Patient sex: F
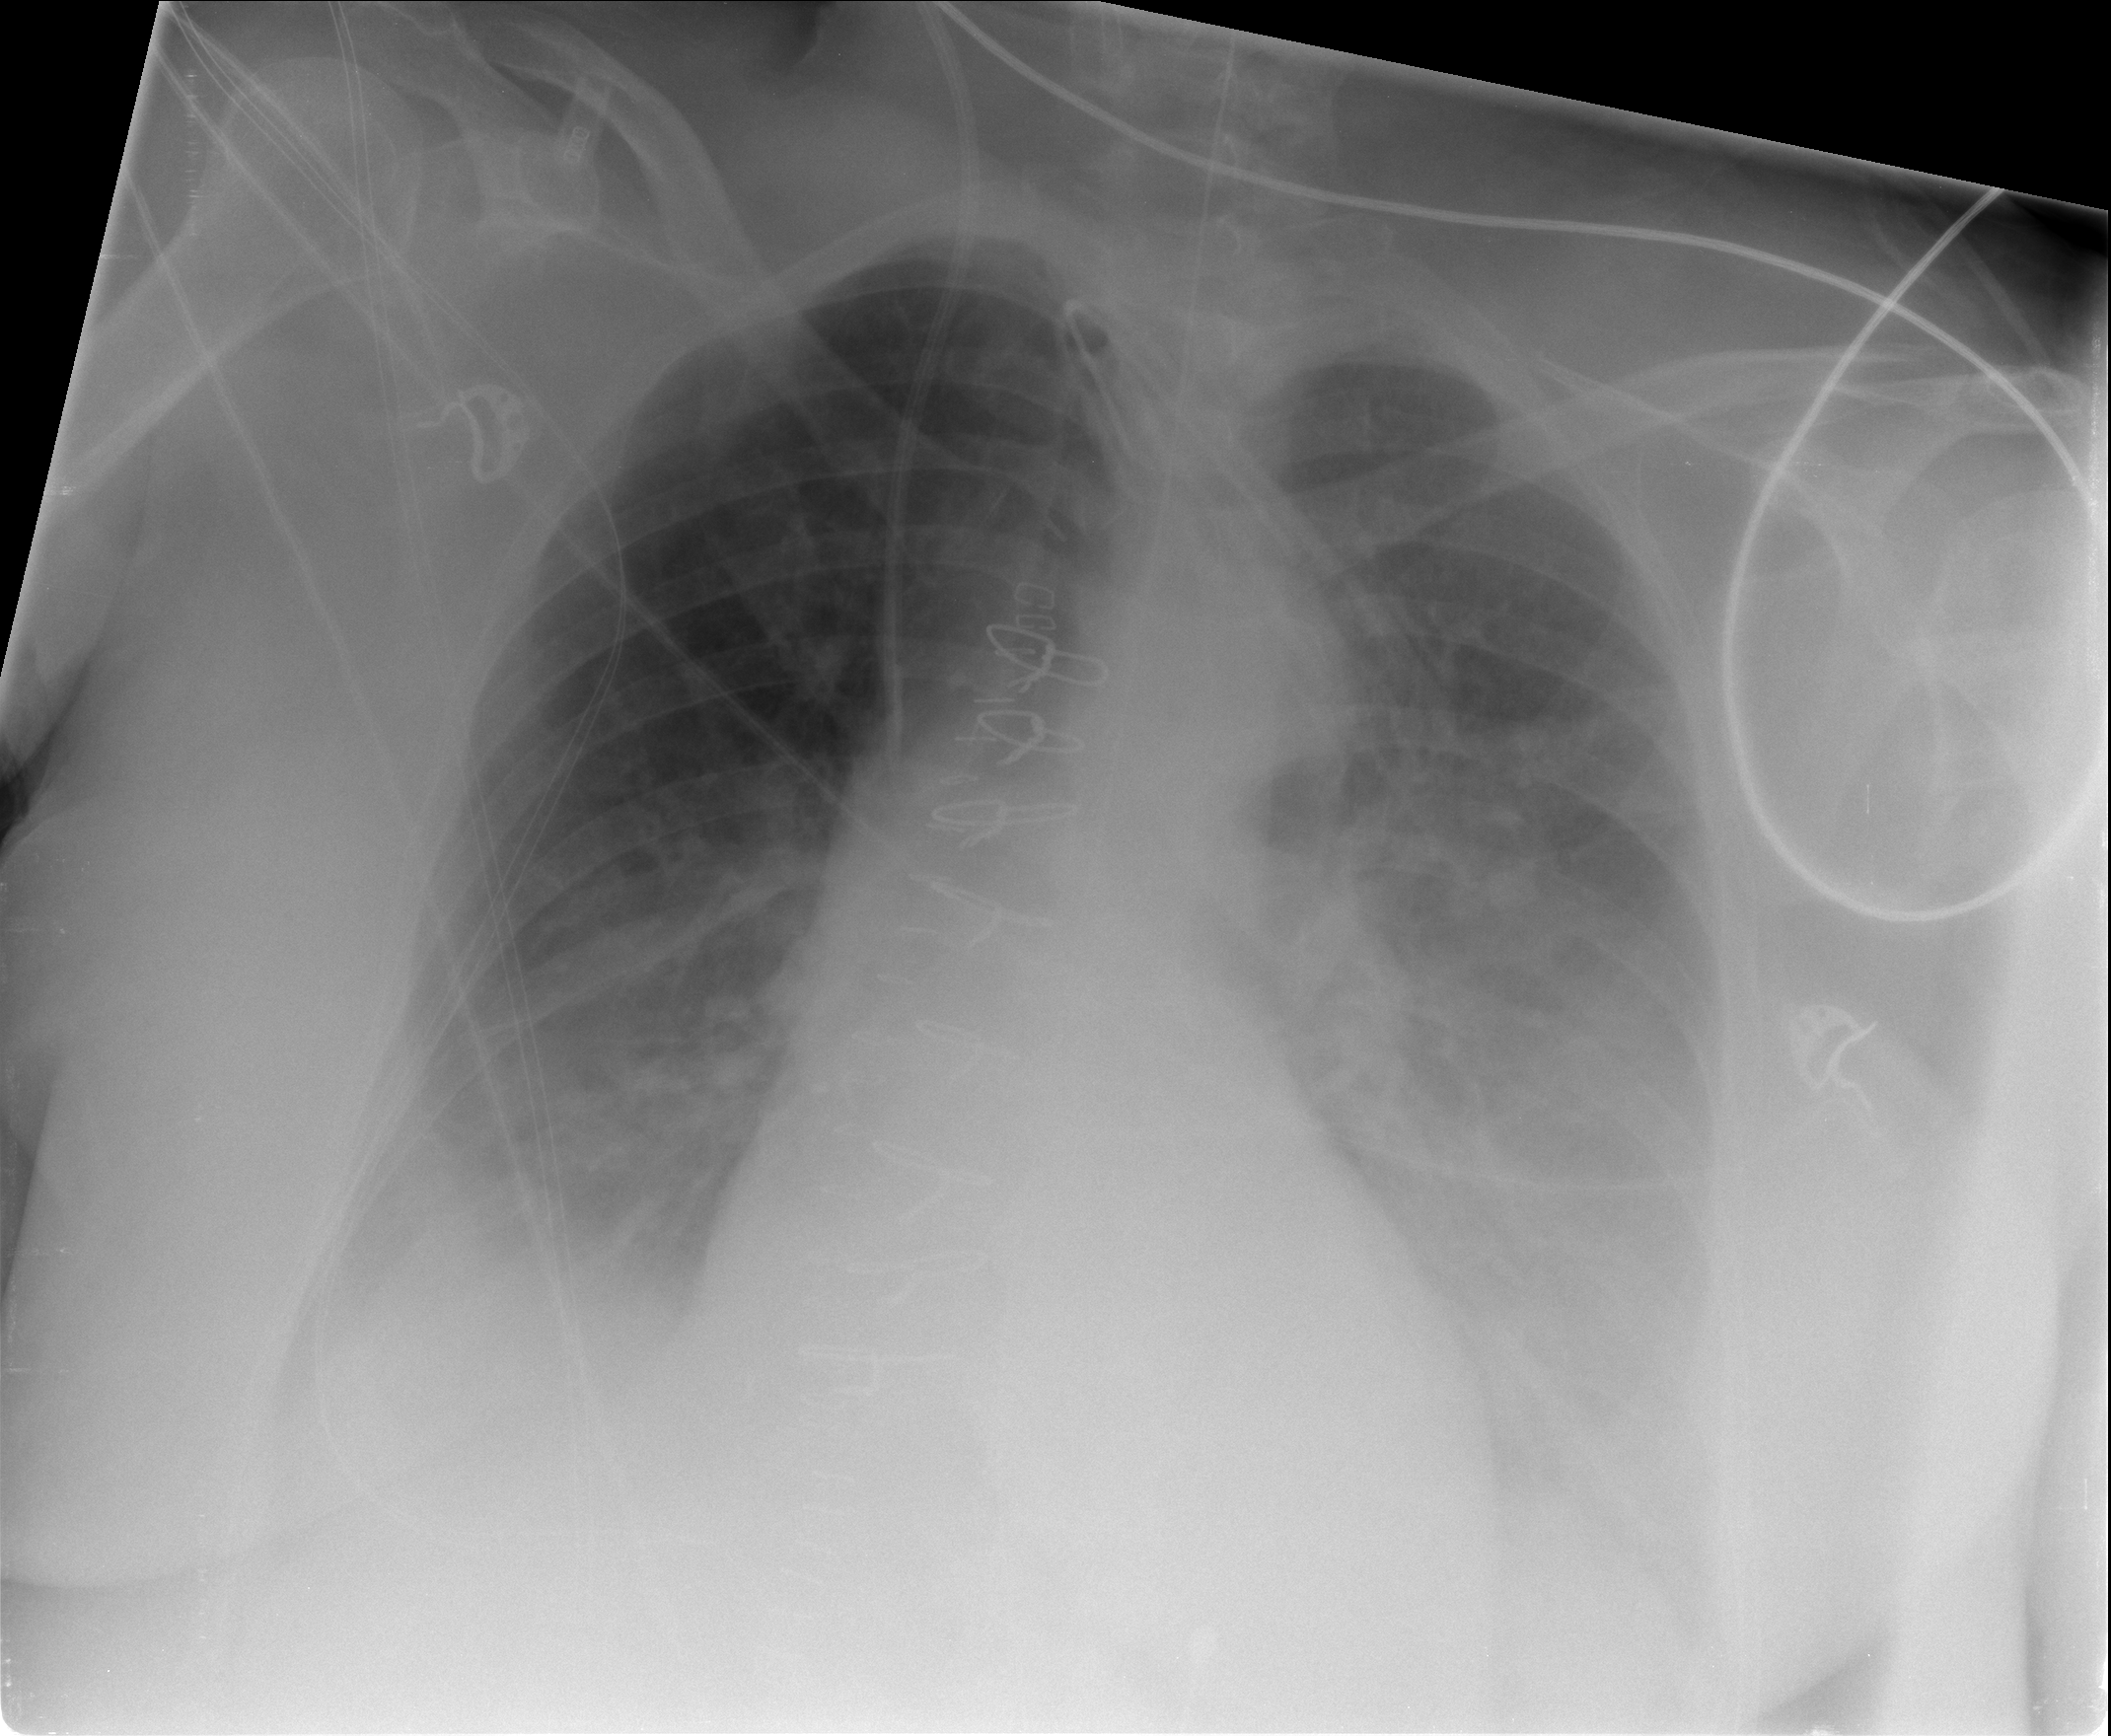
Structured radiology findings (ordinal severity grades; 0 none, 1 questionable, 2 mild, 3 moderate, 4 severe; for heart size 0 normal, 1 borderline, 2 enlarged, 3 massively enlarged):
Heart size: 2
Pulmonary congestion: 0
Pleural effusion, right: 2
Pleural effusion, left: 3
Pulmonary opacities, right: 0
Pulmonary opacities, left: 0
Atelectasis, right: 2
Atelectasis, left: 2